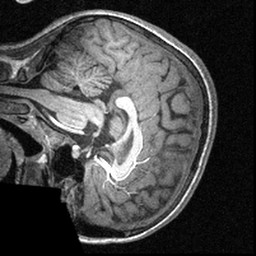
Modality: T1w
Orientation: sagittal
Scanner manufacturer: siemens
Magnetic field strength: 3 T
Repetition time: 1.57 s
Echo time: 0.00304 s